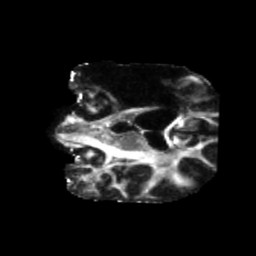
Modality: FA
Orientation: coronal
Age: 40
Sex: male
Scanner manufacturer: siemens
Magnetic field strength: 3 T
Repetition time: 5.47 s
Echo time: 0.0854 s